Question: I'm using a TextArea in a stage in libgdx. On linux works great, but on Windows (7) when I write (or copy and paste) a long text to the TextArea, there is a region that do not display the text. The text is there, but in that specific region doesn't display it. I'm using a modification of the default skin (I changed to Linear, Linear instead on Nearest, Nearest), and I'm using freefonttype (linear, linear too). There is a picture on how it looks on linux, and how it looks on windows.
'''
textEntry = new TextArea("enter text here.", AssetLoader.skin);
textEntry.setBounds(AssetLoader.LINE_START, 80, 540, 600);
stage.addActor(textEntry);
'''
The following pictures show how it looks on linux and windows. The text is exactly the same.

Any suggestions??
Thanks in advance.
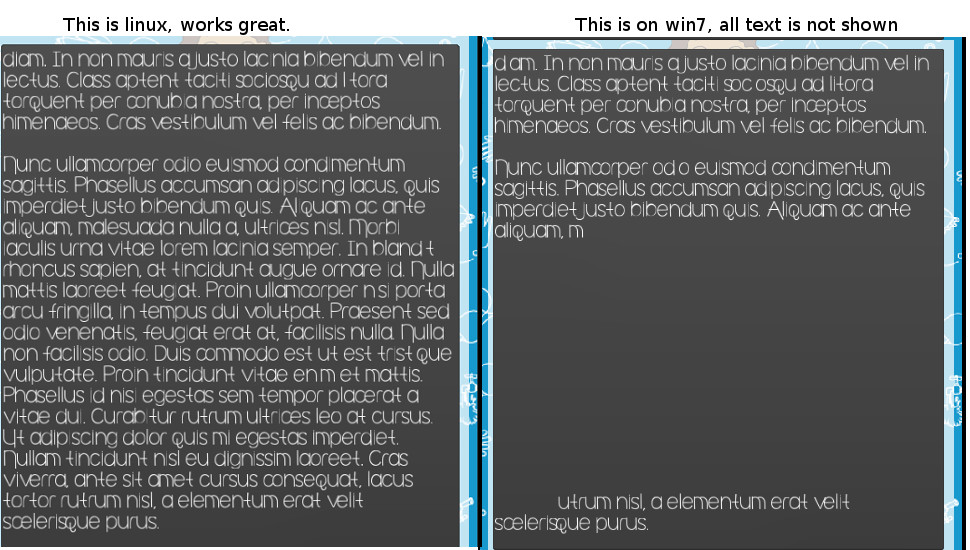
Answer: After some testing in other (real) machines, I found out that it is a virtual-box issue (I was trying it on virtualized windows machines).
More info: <URL>